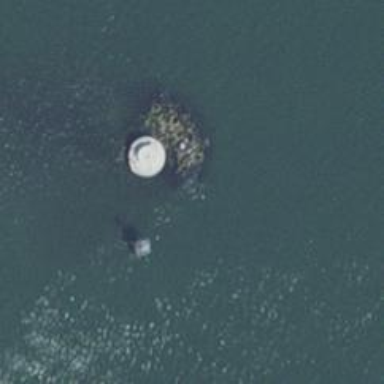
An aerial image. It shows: Lighthouse.